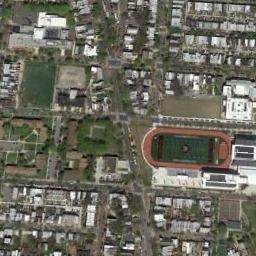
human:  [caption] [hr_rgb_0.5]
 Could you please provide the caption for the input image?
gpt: There are green fields and red tracks .

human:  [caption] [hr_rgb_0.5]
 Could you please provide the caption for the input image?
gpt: The ground track field is surrounded by lots of houses arranged neatly .

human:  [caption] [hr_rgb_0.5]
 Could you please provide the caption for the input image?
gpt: There are many buildings next to the ground track field .

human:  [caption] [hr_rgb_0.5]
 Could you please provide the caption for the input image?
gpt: A track and field is built in the middle of a residential area, Surrounded by a lot of vegetation .

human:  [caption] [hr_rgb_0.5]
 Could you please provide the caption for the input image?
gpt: There are many buildings around the ground track field with a red track .